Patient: sex M, age 76
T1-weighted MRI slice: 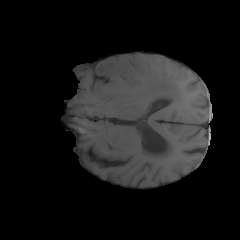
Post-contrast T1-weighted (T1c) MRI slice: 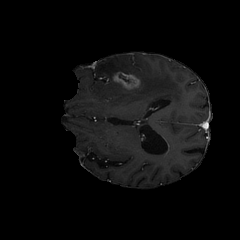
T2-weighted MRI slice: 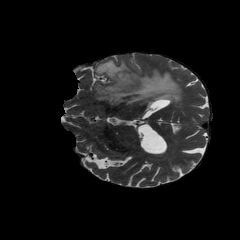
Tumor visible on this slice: yes
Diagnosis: Glioblastoma, IDH-wildtype
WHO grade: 4